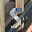
Label: 5